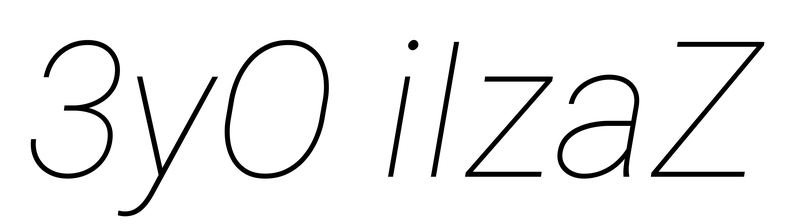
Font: Roboto-Italic_Thin_Italic